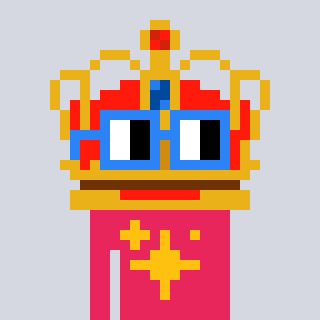
a pixel art character with square blue glasses, a crown-shaped head and a redpinkish-colored body on a cool background